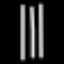
Label: fork